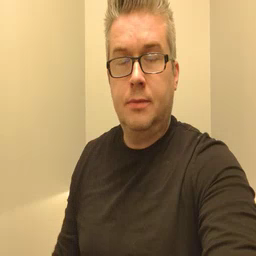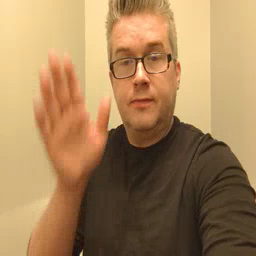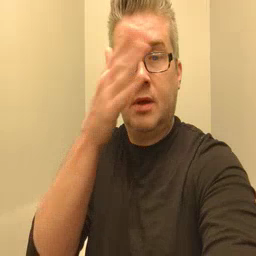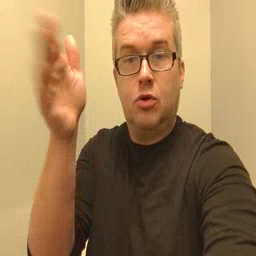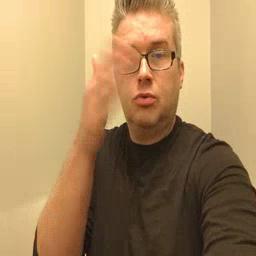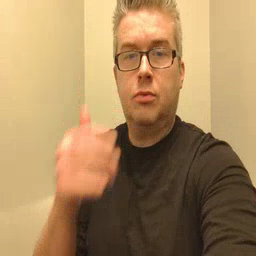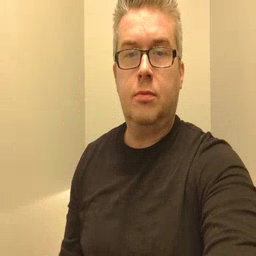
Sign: flag